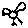
Label: bird